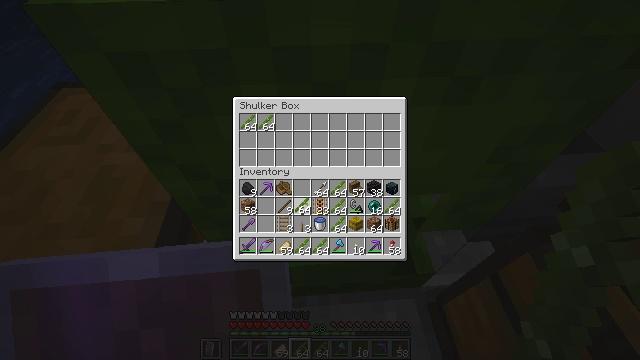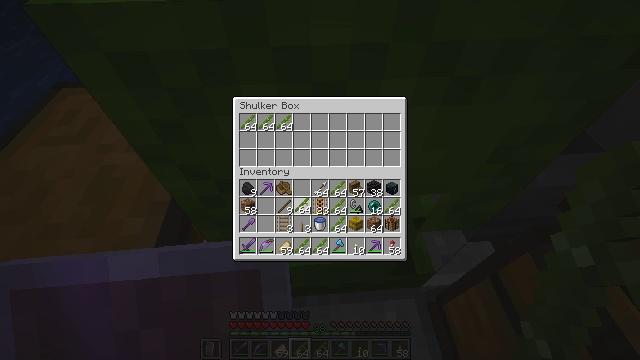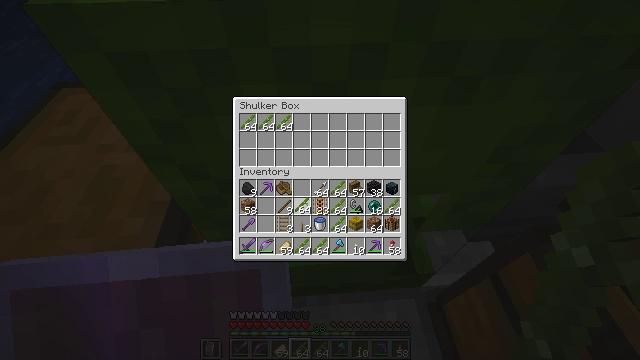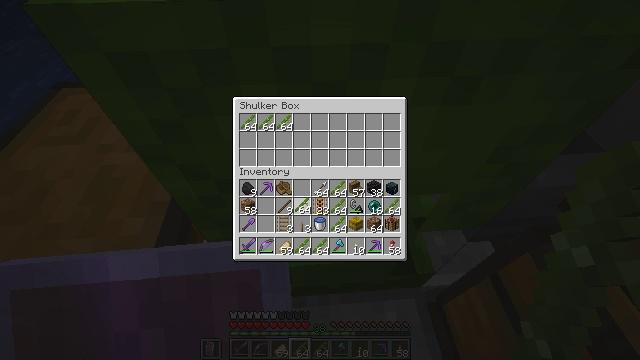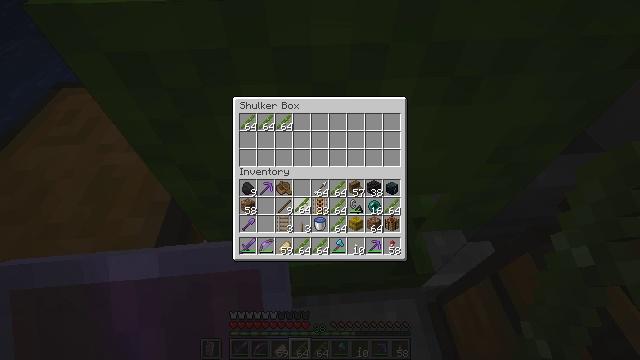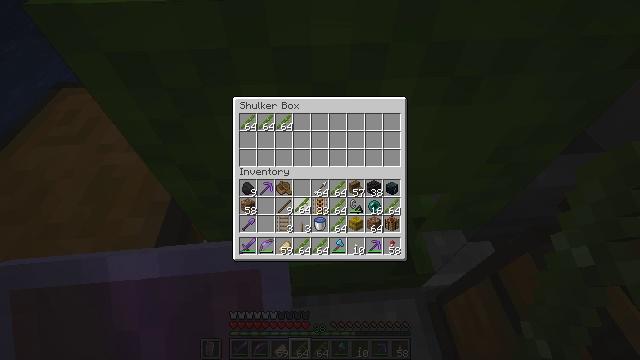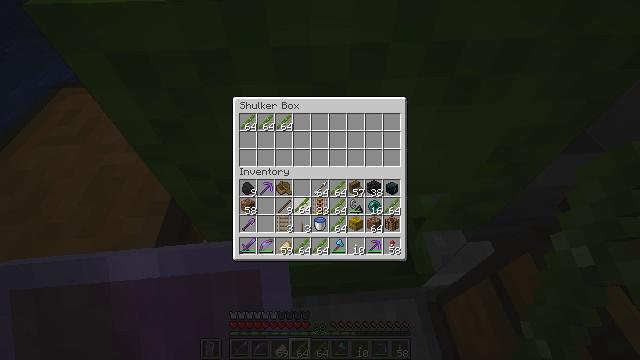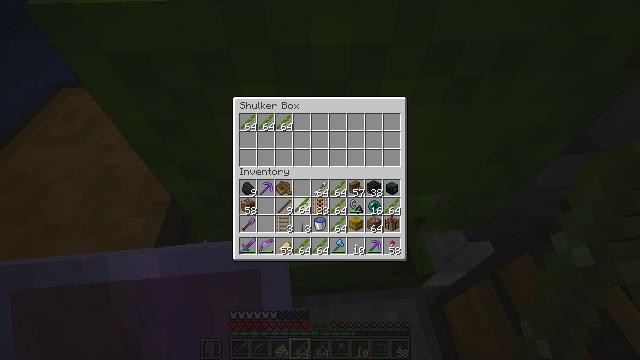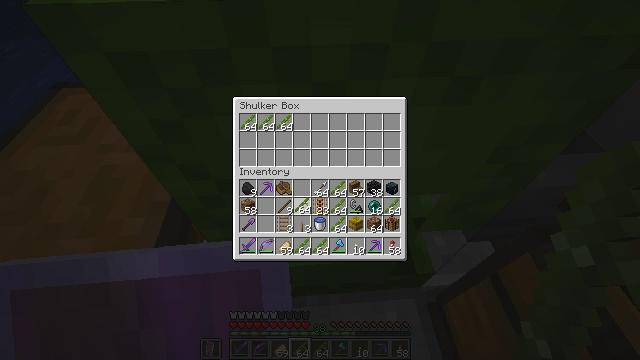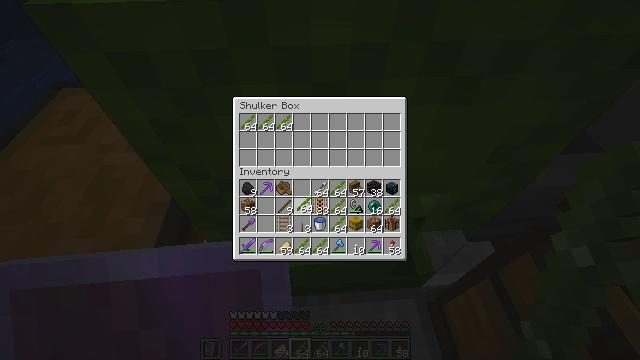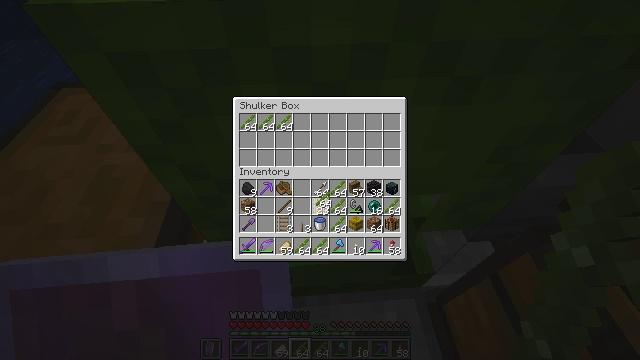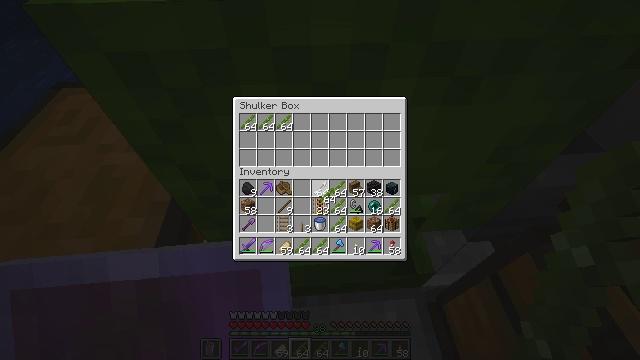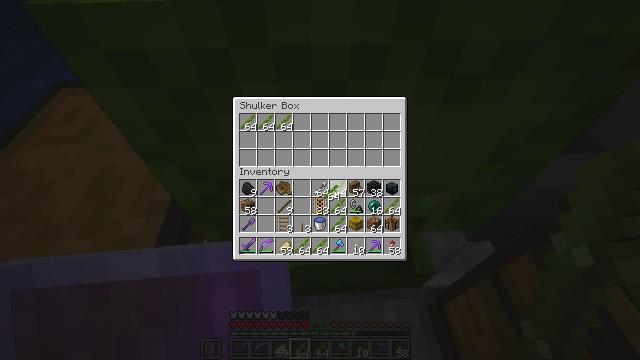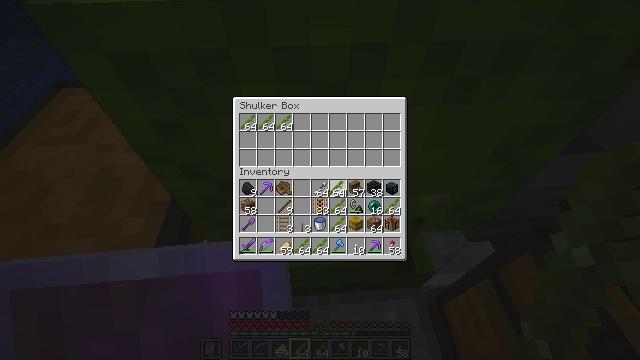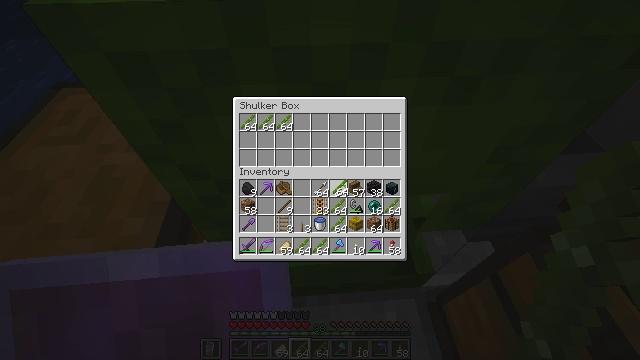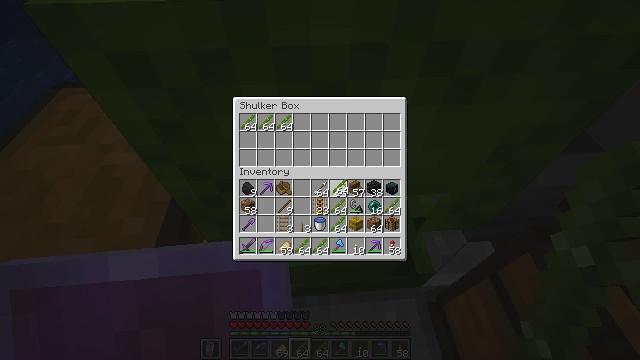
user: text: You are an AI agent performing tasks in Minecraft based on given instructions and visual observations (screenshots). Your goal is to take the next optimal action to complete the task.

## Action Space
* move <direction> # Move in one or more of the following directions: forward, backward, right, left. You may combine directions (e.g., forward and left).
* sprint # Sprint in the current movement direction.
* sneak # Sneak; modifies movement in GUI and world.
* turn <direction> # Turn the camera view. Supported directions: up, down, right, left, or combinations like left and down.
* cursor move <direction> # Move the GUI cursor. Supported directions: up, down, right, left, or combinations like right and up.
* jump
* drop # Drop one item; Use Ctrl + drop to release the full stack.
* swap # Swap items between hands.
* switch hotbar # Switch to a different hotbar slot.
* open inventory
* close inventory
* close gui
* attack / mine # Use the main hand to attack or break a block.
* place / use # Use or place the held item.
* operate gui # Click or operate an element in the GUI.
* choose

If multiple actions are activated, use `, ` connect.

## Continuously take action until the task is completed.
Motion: motion action
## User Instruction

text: Attack the lime shulker box to collect its contents.
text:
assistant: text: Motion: sneak
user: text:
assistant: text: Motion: sneak
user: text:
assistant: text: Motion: sneak
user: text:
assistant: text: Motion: sneak
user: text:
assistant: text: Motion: sneak
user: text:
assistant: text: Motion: sneak
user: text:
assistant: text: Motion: sneak
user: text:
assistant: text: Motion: sneak
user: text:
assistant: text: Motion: sneak
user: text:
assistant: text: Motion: sneak, turn right
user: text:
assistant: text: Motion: sneak
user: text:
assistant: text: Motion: sneak
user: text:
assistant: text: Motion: sneak
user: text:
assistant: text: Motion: sneak
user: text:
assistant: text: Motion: sneak
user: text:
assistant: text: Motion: sneak
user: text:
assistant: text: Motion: sneak, attack / mine
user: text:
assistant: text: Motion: sneak, attack / mine
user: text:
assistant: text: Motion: sneak, attack / mine
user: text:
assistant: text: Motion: sneak
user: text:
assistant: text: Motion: sneak, attack / mine
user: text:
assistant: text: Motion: sneak, attack / mine
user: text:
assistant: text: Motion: sneak, attack / mine
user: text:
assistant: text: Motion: sneak, attack / mine
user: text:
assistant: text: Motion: sneak, attack / mine
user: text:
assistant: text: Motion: sneak, attack / mine
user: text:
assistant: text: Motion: sneak, turn down
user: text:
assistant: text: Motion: sneak, turn down
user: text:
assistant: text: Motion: sneak
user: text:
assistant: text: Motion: sneak